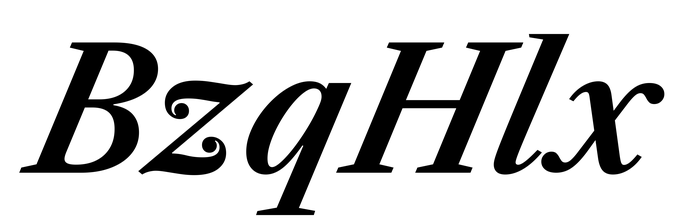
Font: LibreCaslonText-Italic_SemiBold_Italic